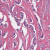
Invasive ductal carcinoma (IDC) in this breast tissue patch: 1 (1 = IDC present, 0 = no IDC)